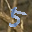
Label: 5